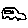
Label: car